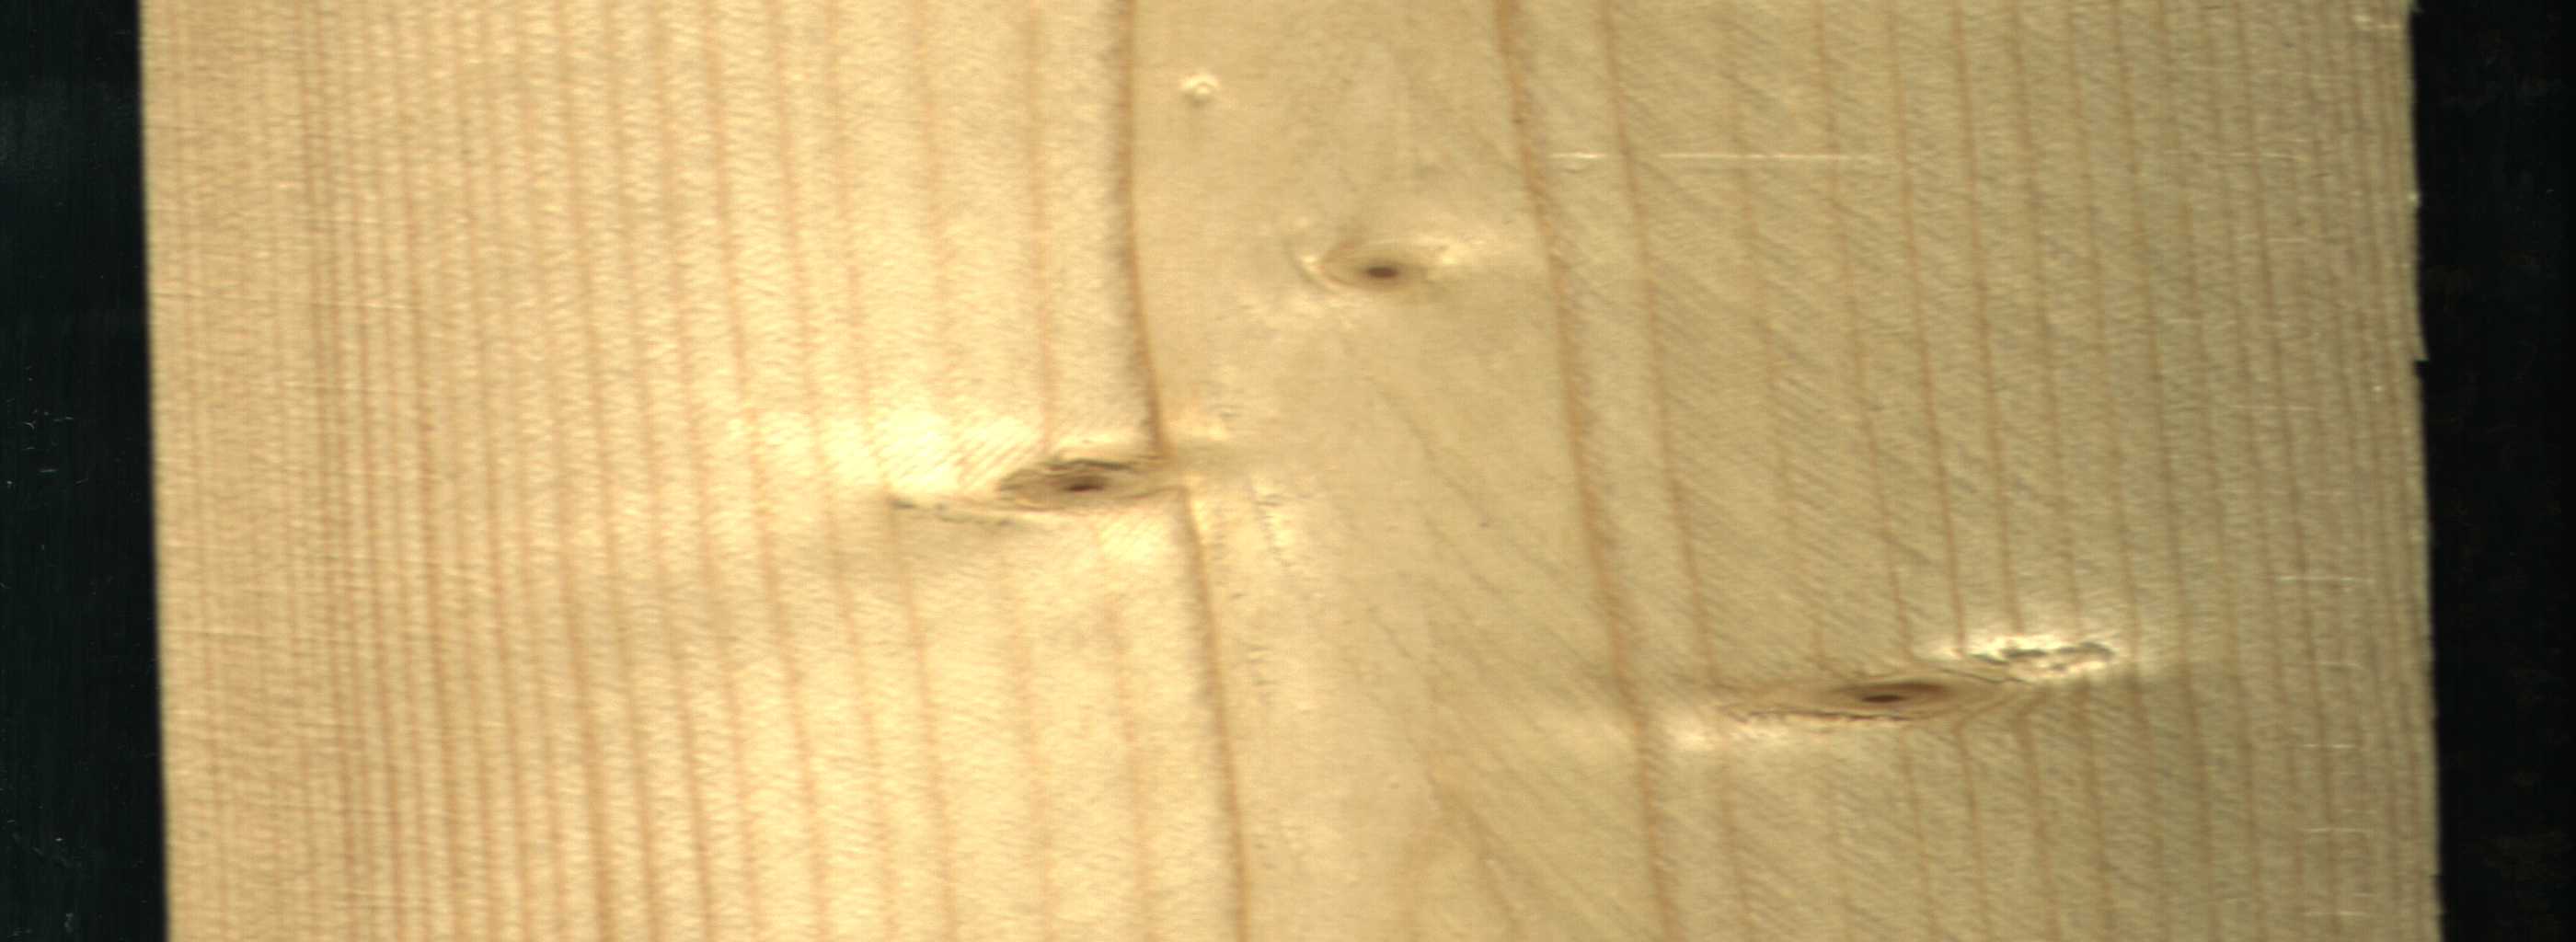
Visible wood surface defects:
Live_Knot
Live_Knot
Live_Knot